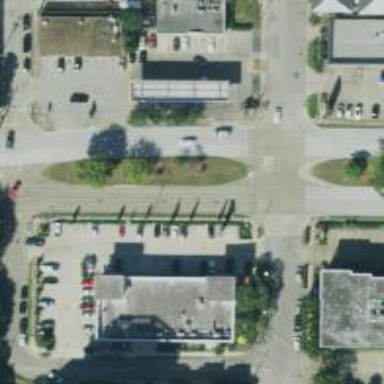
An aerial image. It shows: Parking space.